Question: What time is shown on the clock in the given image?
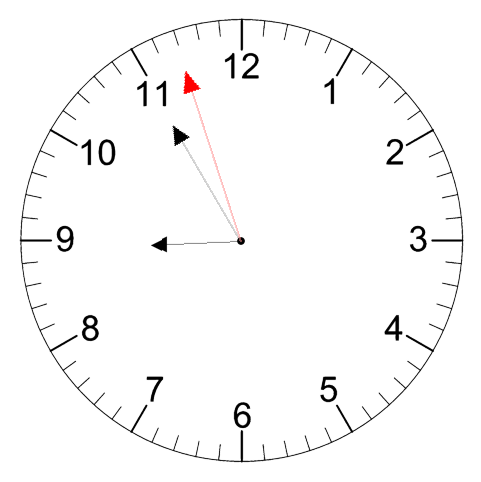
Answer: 08:54:57